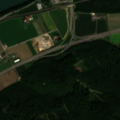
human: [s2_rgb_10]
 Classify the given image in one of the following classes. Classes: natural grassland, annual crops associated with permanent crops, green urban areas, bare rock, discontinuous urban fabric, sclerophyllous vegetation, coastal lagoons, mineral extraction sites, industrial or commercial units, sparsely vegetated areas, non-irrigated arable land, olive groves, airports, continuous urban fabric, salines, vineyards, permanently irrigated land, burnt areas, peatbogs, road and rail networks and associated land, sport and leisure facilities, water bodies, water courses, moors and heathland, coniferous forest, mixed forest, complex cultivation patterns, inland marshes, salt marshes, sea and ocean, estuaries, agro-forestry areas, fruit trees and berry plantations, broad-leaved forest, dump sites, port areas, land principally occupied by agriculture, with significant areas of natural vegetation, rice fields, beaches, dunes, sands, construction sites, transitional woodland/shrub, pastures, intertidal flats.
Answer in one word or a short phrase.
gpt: non-irrigated arable land, mixed forest, water courses